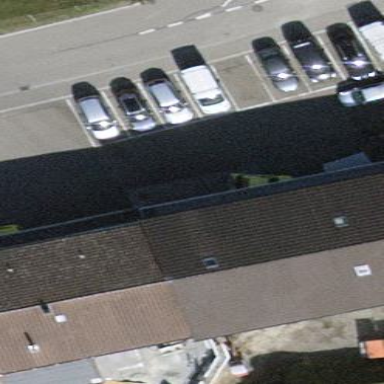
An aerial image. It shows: Car shop building.